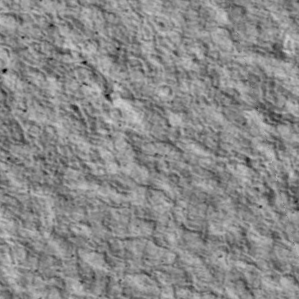
Label: non_frost